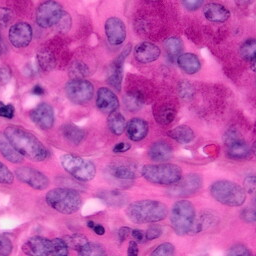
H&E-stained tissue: Pancreatic